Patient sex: F
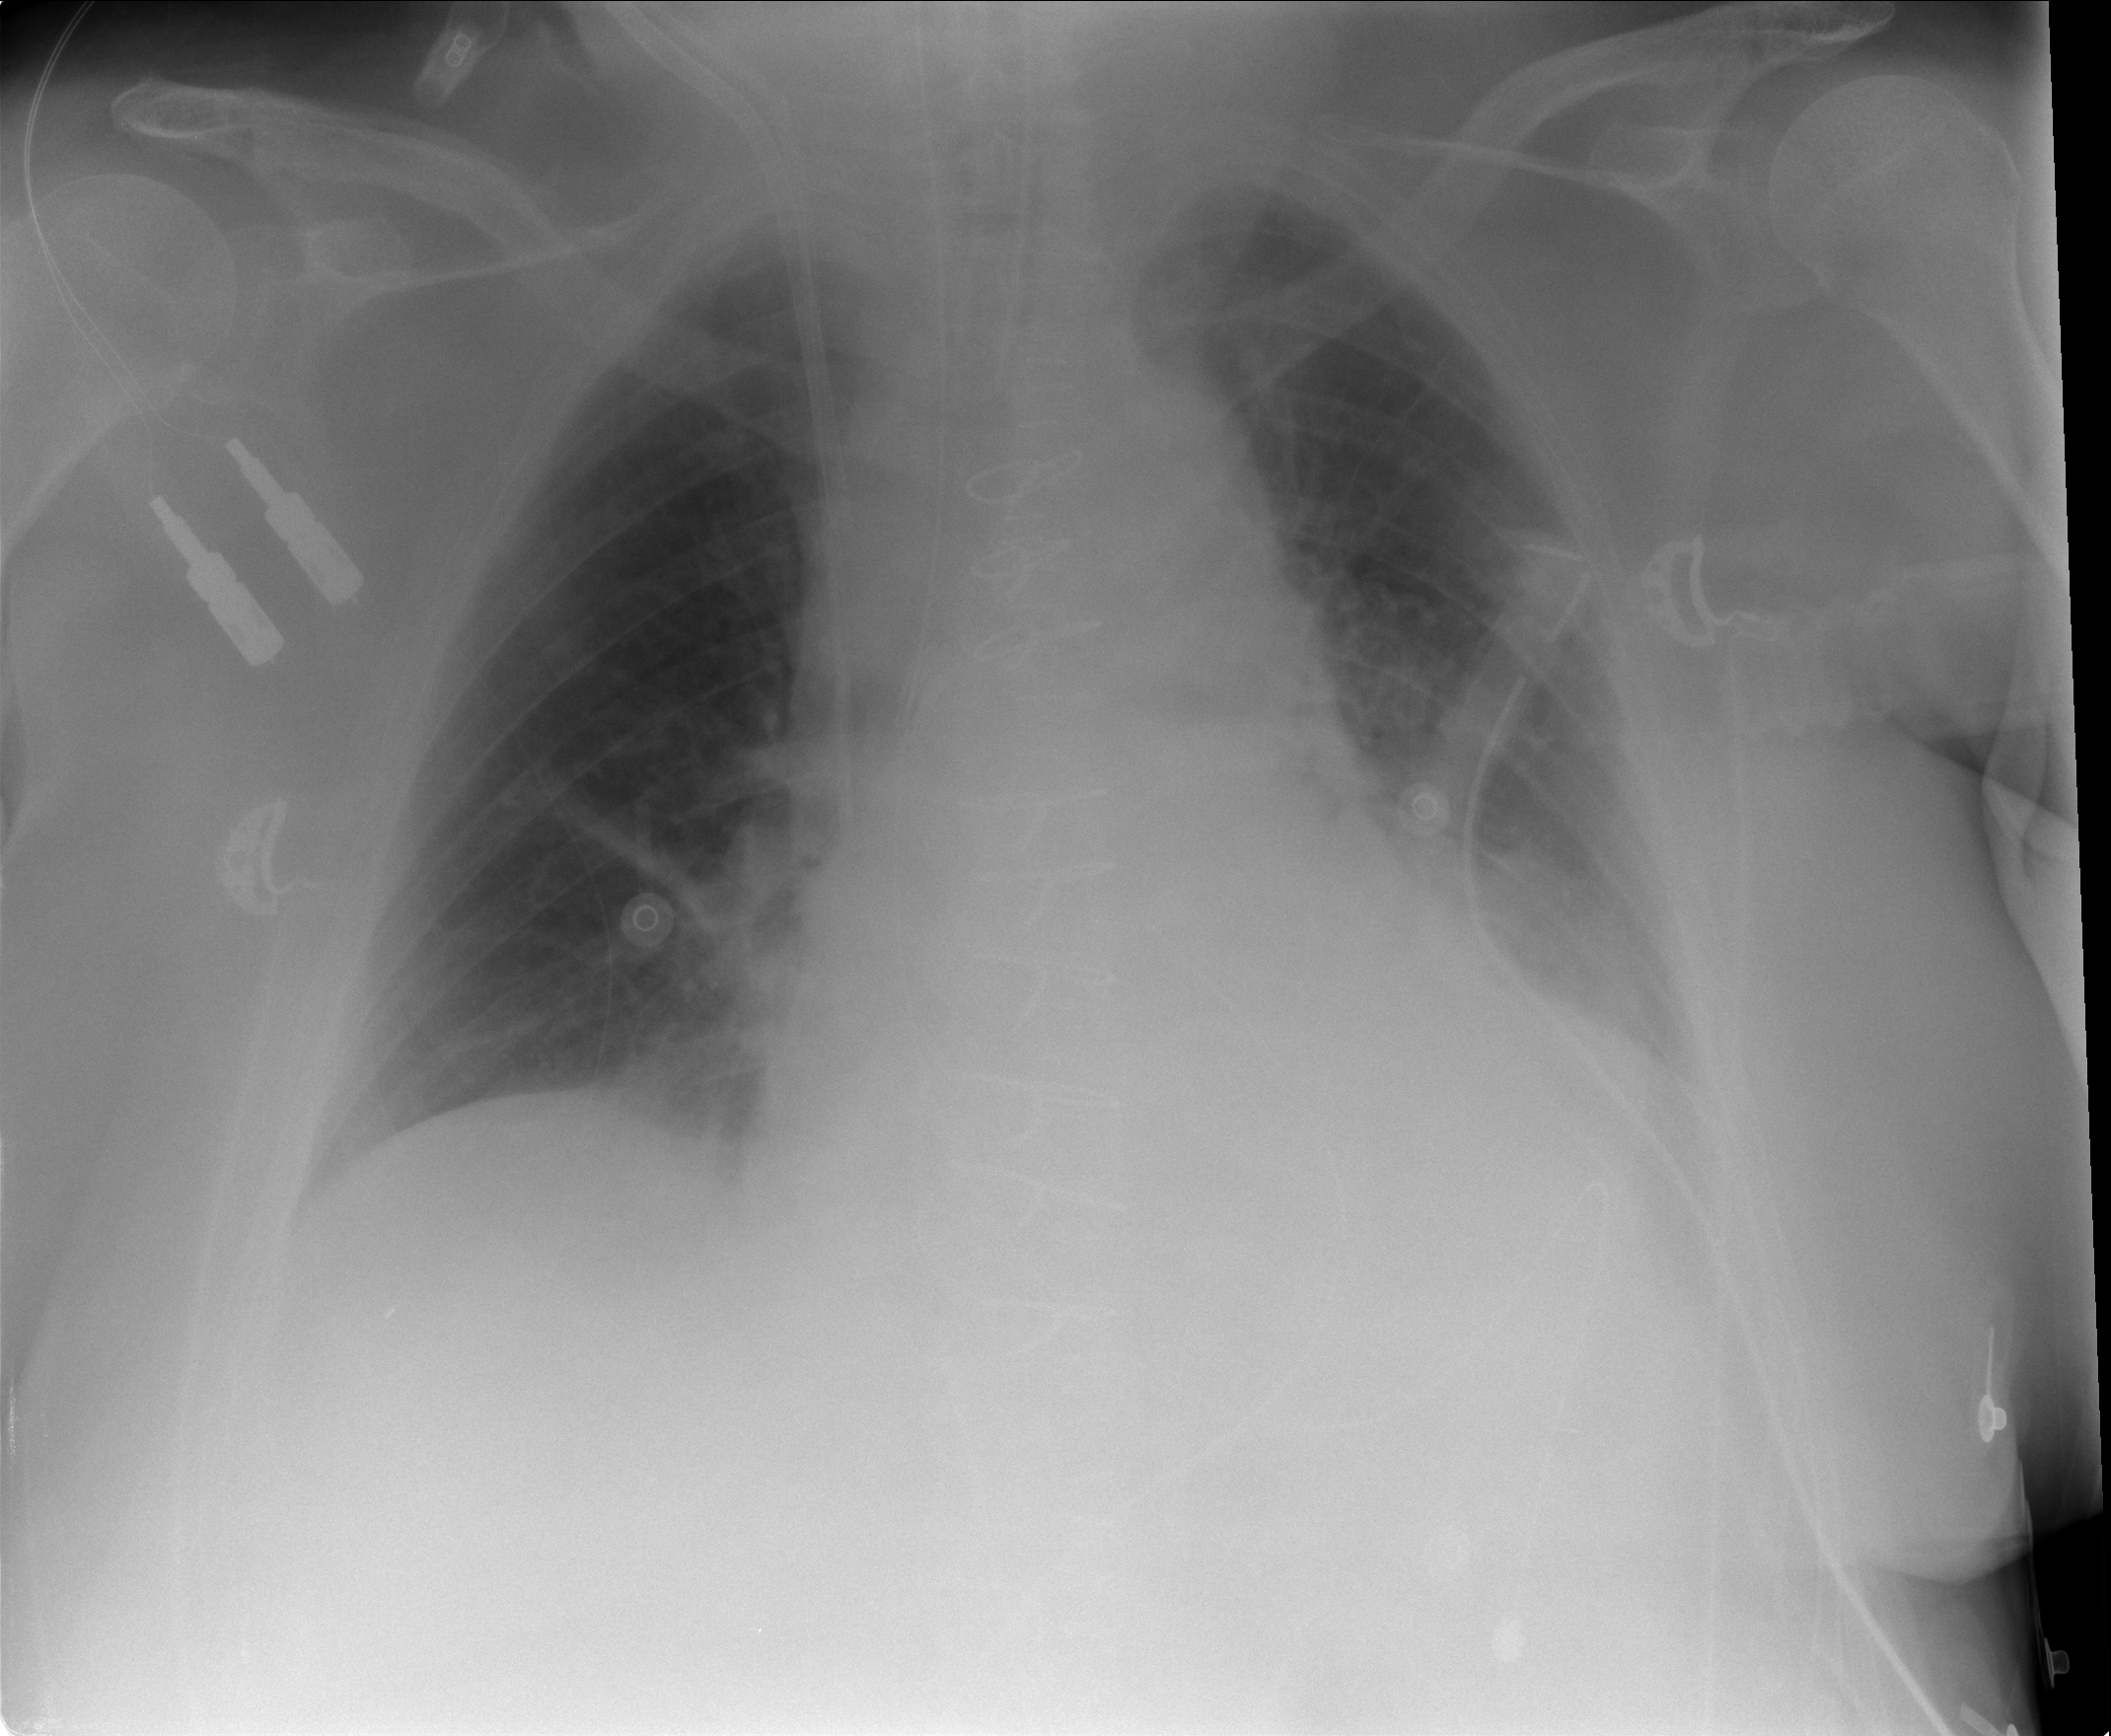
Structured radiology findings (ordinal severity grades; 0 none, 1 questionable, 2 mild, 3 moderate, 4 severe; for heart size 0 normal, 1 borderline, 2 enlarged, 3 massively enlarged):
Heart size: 2
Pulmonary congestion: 0
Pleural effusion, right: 0
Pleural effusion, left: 0
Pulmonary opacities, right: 0
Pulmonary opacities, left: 0
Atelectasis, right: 1
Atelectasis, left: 1